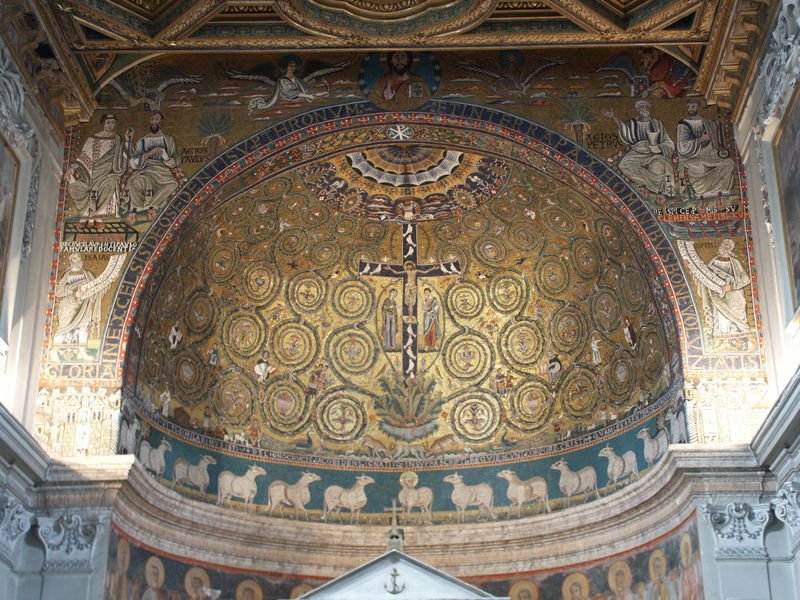
Titel: San Clemente in Rom
Standort: Rom, S. Clemente (EU - I - Latium)
Schlagwörter: blau, flügel, schatten, grün, sitzen, fenster, hell, licht, schwarz, weiss, rot, architektur, stein, kirche, gold, decke, pflanzen, engel, kuppel, treppe, symmetrie, wandmalerei, foto, fleisch, lamm, schaf, vergoldet, kreuz, stern, kuppe, mosaik, kapitell, wappen, christus, jesus, jesus christus, apsis, fresken, segen, heilige, anker, lämmer, schafe, erlöser, kruez, gekreuzigter, stammbaum, byzantinisch, frühchristlich, vignetten, ravenna, messias, gottessohn, deckenbemalung, mosaiken, sohn gottes, christkind, gloria, grün#, kuppel ikone, christkönig, #kreuz, heilland, erretter, jesus von nazaret